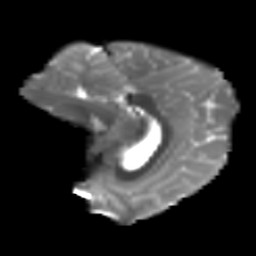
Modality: T2w
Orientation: sagittal
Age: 13
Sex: male
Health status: ill
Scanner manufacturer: ge
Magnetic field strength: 3 T
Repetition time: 6.752 s
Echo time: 0.079 s